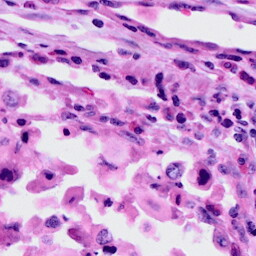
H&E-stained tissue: Cervix